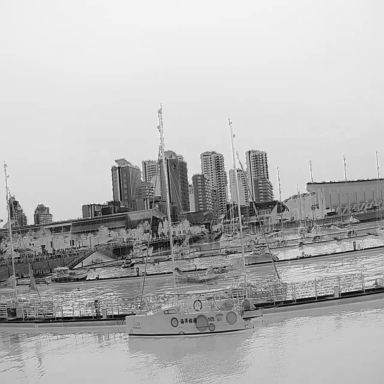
There are eight objects shown in the infrared image, including seven sailboats, and a canoe.